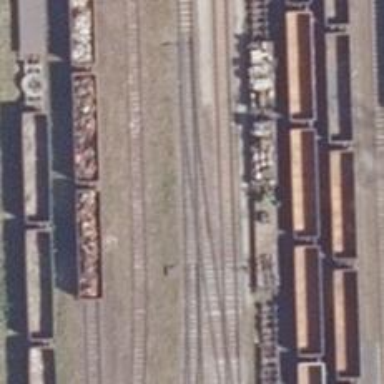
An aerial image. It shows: Railway switch.